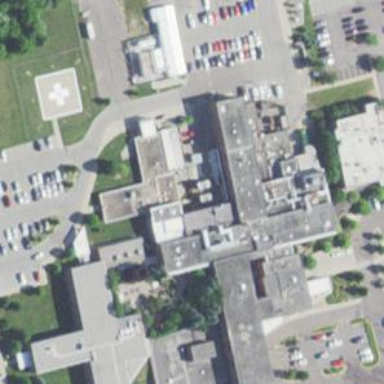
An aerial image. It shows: Hospital providing healthcare services.